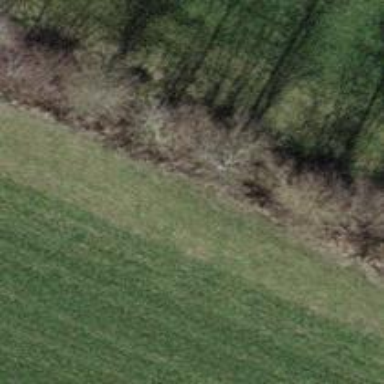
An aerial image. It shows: Hedge barrier.